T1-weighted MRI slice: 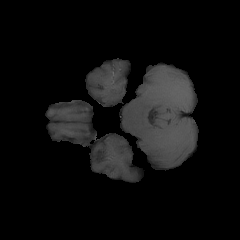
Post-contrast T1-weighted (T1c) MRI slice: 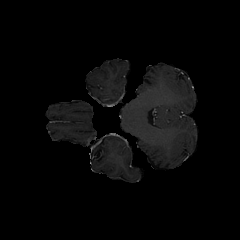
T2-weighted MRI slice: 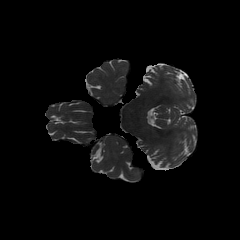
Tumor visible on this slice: no